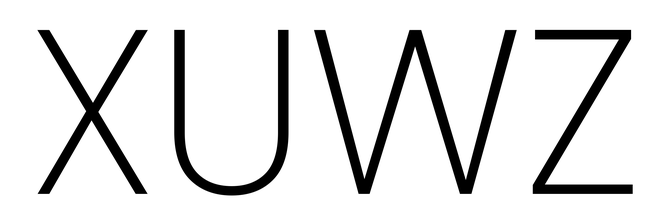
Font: Poppins-ExtraLight